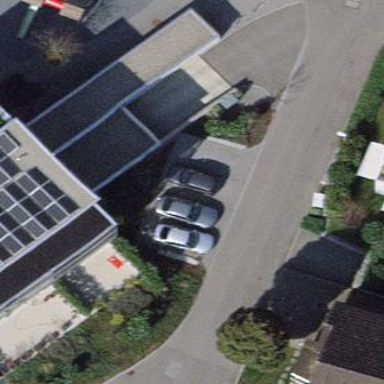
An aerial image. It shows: Street-side parking area.